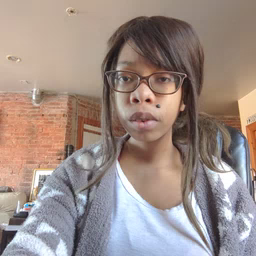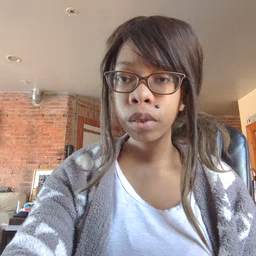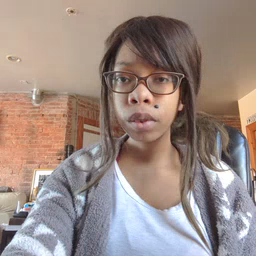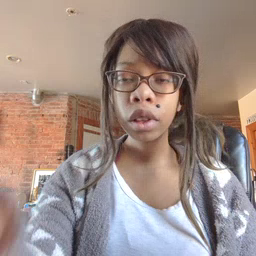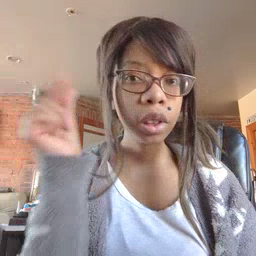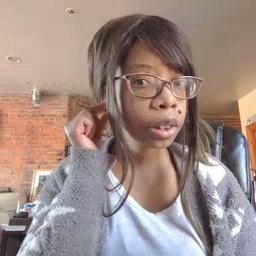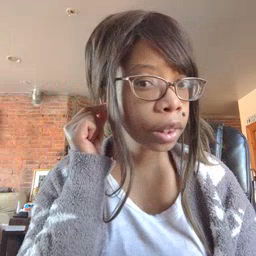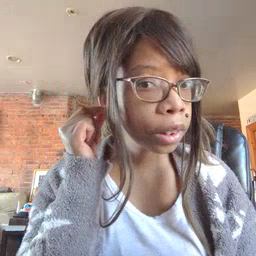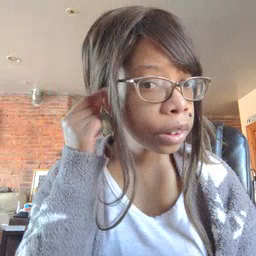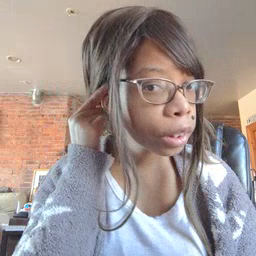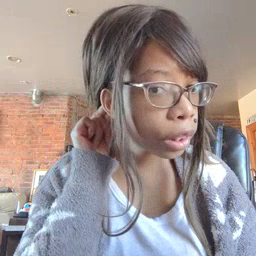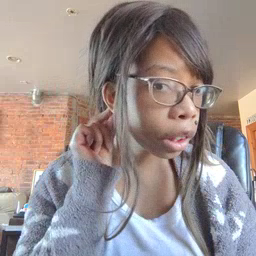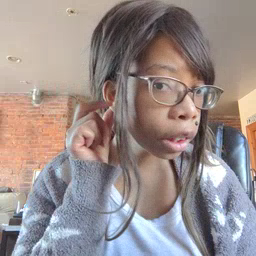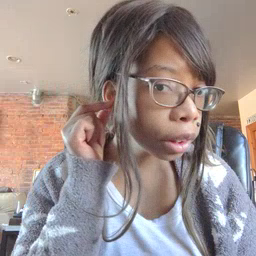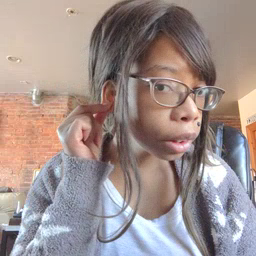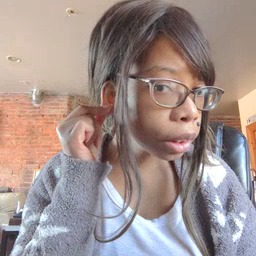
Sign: ear